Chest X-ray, PA view. Patient: 50 years old, sex M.
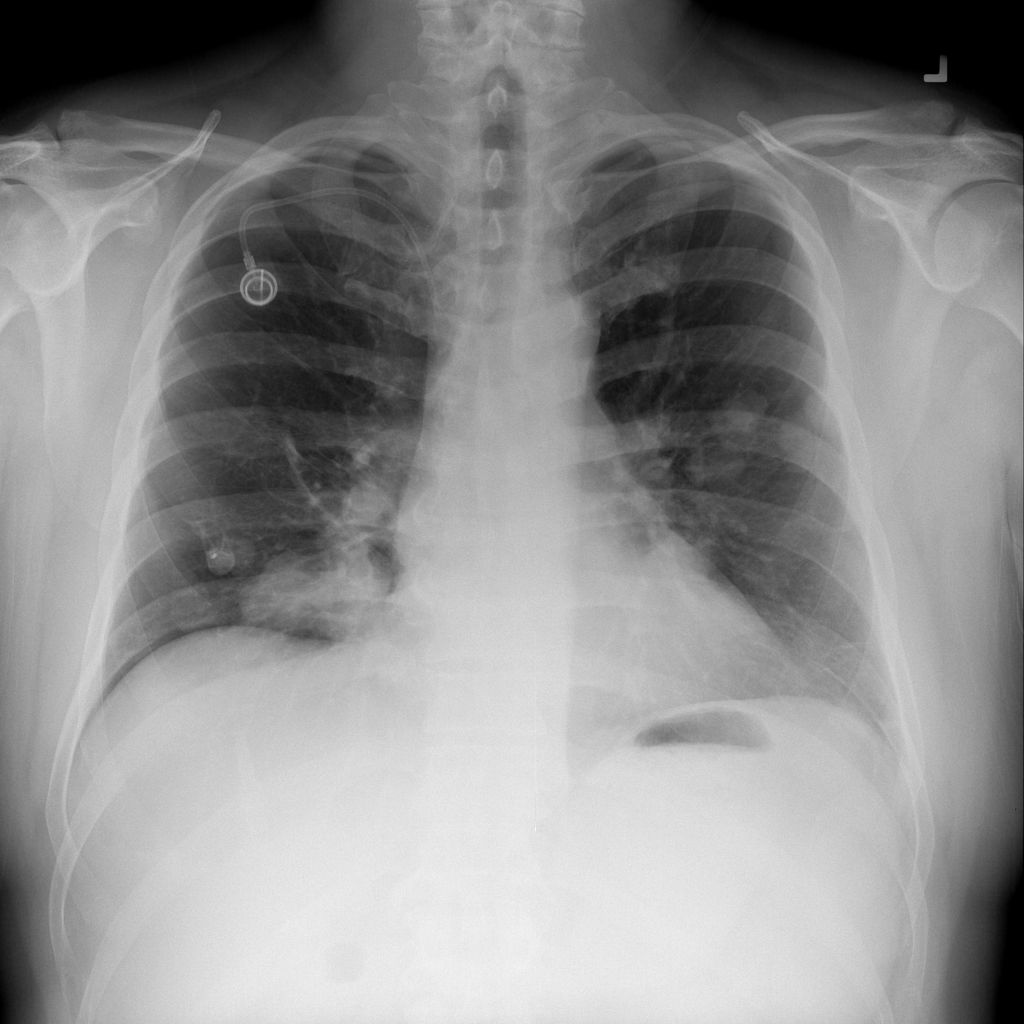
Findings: Mass, Nodule, Pneumothorax